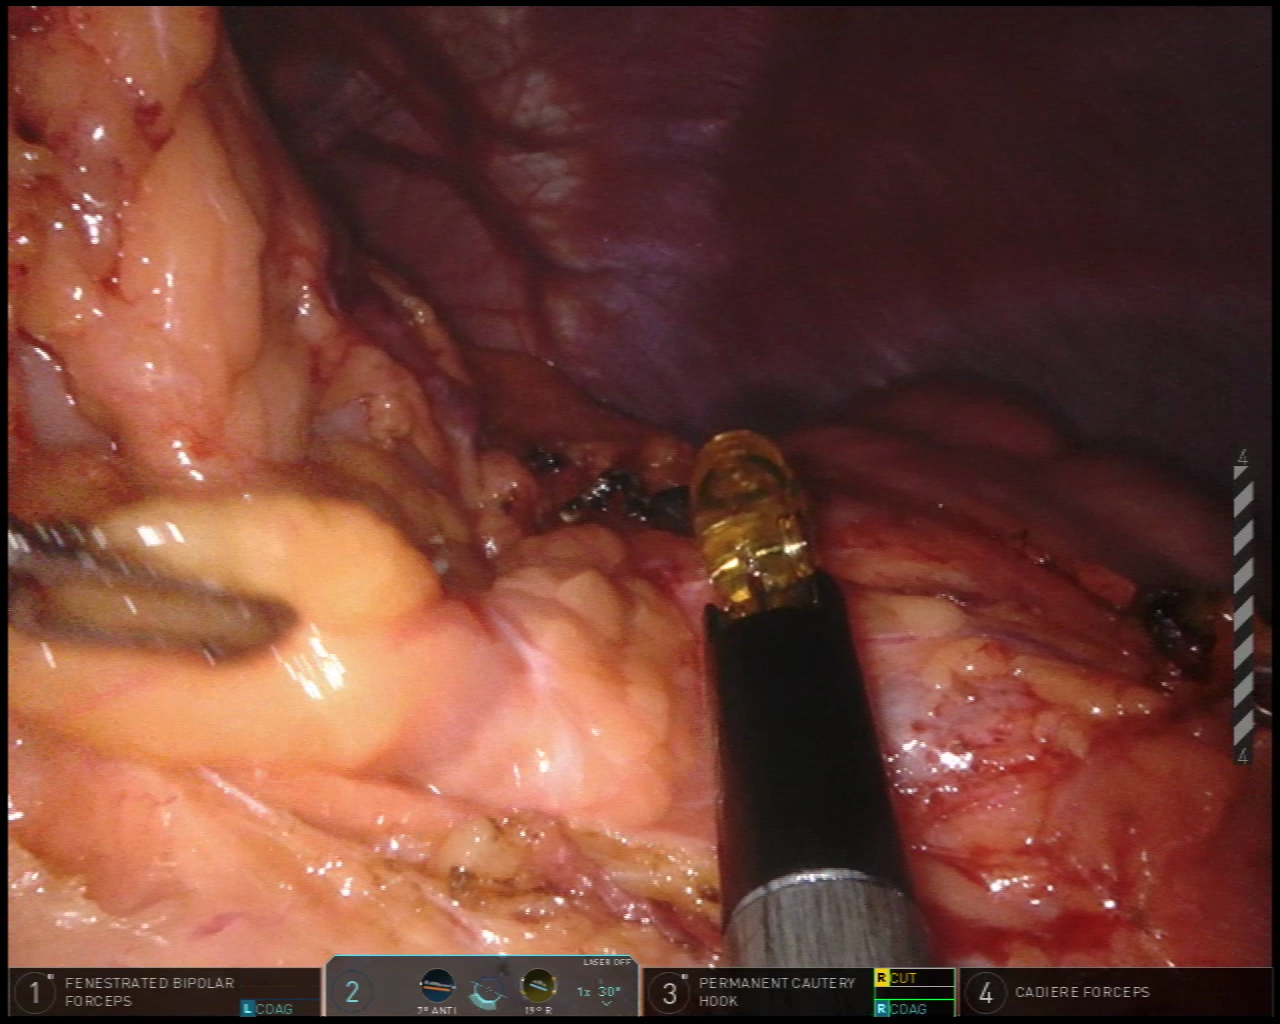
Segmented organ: stomach
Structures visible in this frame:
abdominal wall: yes
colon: yes
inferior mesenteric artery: no
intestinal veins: no
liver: no
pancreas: no
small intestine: no
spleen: no
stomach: yes
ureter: no
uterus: no
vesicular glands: no